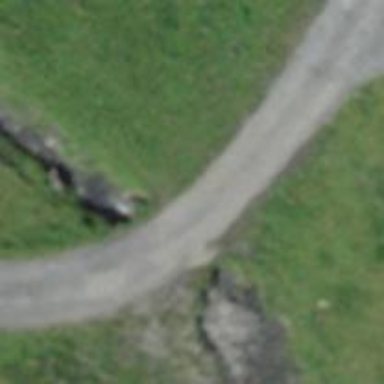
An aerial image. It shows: Culvert tunnel.